Question: I am using two dynamic arrays to read from a file. They are to keep track of each word and the amount of times it appears. If it has already appeared, I must keep track in one array and not add it into the other array since it already exists. However, I am getting blank spaces in my array when I meet a duplicate. I think its because my pointer continues to advance, but really it shouldn't. I do not know how to combat this. The only way I have was to use a continue; when I print out the results if the array content = ""; 'if (*(words + i) == "") continue;'. This basically ignores those blanks in the array. But I think that is messy. I just want to figure out how to move the pointer back in this method. words and frequency are my dynamic arrays.
I would like guidance in what my problem is, rather than solutions.
I have now changed my outer loop to be a while loop, and only increment when I have found the word. Thank you WhozCraig and poljpocket.
Now this occurs.

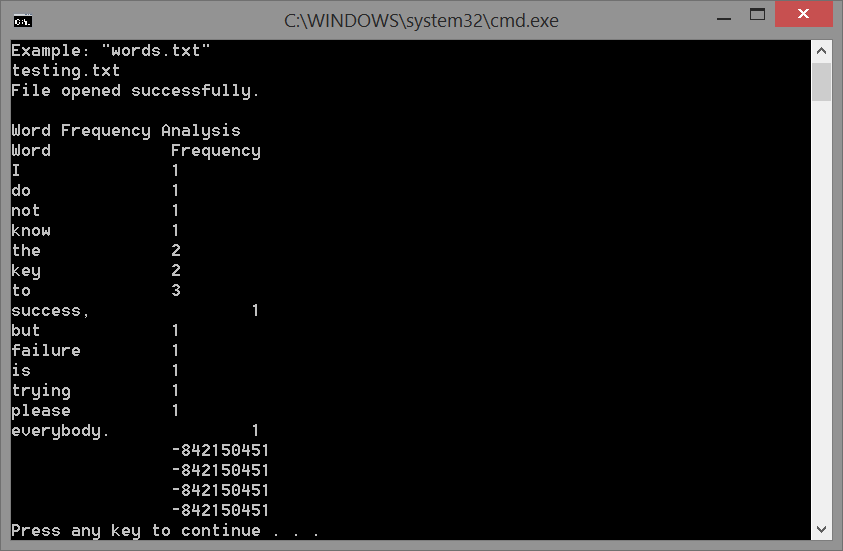
Answer: First, to address your code, this is what it should probably look like. Note how we only increment 'i' as we add words, and we only ever scan the words we've already added for duplicates. Note also how the first pass will skip the j-loop entirely and simply insert the first word with a frequency of 1.
'''
void addWords(const std::string& fname, int count, string *words, int *frequency)
{
std::ifstream file(fname);
std::string hold;
int i = 0;
while (i < count && (file >> hold))
{
int j = 0;
for (; j<i; ++j)
{
if (toLower(words[j]) == toLower(hold))
{
// found a duplicate at j
++frequency[j];
break;
}
}
if (j == i)
{
// didn't find a duplicate
words[i] = hold;
frequency[i] = 1;
++i;
}
}
}
'''
Second, to address your code, this is what it should look like:
'''
#include <iostream>
#include <fstream>
#include <map>
#include <string>
//
// Your implementation of toLower() goes here.
//
typedef std::map<std::string, unsigned int> WordMap;
WordMap addWords(const std::string& fname)
{
WordMap words;
std::ifstream inf(fname);
std::string word;
while (inf >> word)
++words[toLower(word)];
return words;
}
'''
If it isn't obvious by now how a 'std::map<>' makes this task easier, it never will be.